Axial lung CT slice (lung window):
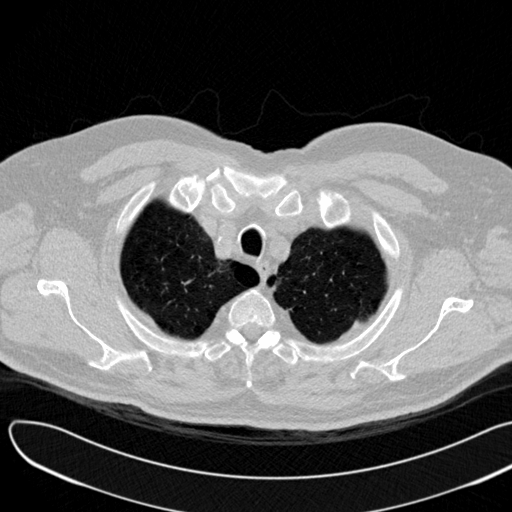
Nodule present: no